Interaction volume radius: 10 \u00c5
Interaction volume height: 20 \u00c5
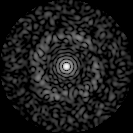
Disorder parameter: 0.8342